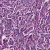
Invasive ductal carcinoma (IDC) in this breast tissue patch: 1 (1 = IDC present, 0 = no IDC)